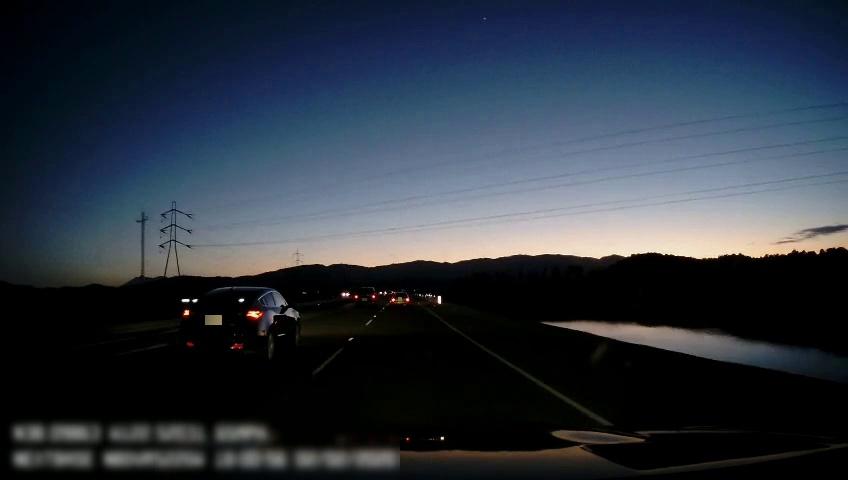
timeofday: Dusk/Dawn/Twilight
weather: Sunny
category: Drivable Space
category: Vehicles | Car
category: Vehicles | Car
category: Vehicles | Car
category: Vehicles | Car
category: Lanes | Current Lane
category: Lanes | Alternate Lane